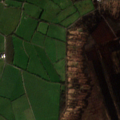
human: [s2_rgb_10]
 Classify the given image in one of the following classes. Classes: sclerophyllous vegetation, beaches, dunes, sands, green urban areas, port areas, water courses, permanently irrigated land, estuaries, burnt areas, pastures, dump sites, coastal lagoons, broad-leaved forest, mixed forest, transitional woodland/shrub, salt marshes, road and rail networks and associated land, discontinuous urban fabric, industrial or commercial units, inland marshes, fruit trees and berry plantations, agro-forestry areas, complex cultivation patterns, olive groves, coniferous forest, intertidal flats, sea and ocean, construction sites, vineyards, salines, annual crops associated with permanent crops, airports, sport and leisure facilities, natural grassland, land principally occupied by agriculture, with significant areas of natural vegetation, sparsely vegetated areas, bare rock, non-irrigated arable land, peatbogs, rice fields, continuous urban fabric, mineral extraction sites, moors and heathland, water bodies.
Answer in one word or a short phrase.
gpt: pastures, transitional woodland/shrub, peatbogs